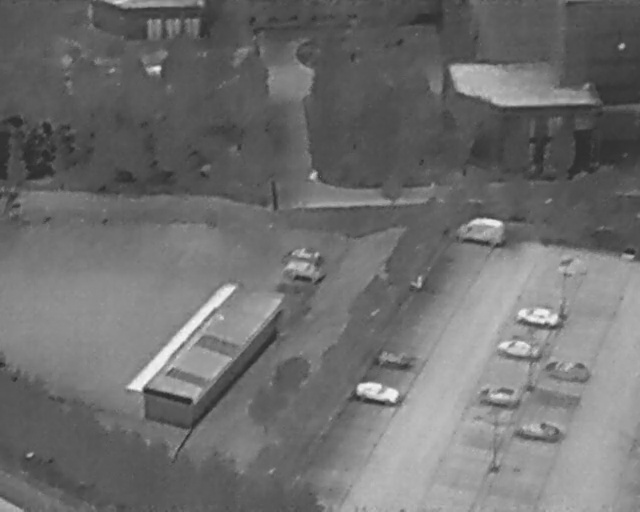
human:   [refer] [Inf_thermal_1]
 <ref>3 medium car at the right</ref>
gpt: <box>[[82, 57, 85, 66, 8], [72, 40, 77, 50, 10], [79, 63, 82, 72, 11]]</box>

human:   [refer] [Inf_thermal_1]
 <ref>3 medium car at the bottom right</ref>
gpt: <box>[[83, 79, 85, 88, 8], [86, 67, 90, 76, 10], [76, 73, 79, 80, 11]]</box>

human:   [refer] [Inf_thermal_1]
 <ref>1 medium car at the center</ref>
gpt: <box>[[45, 49, 48, 57, 17]]</box>